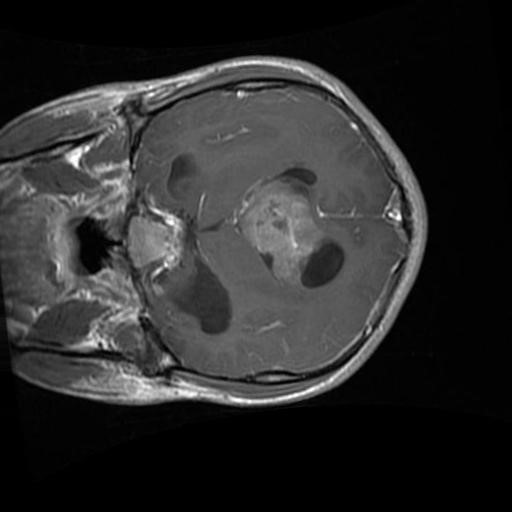
Label: brain_glioma